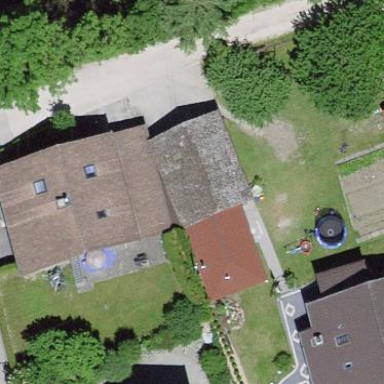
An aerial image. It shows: Garage.